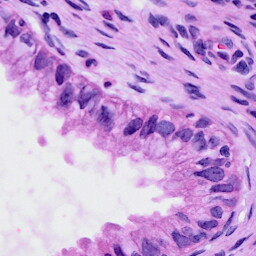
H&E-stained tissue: Cervix